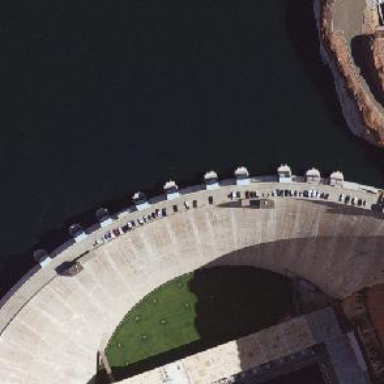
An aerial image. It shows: Dam structure along waterway.